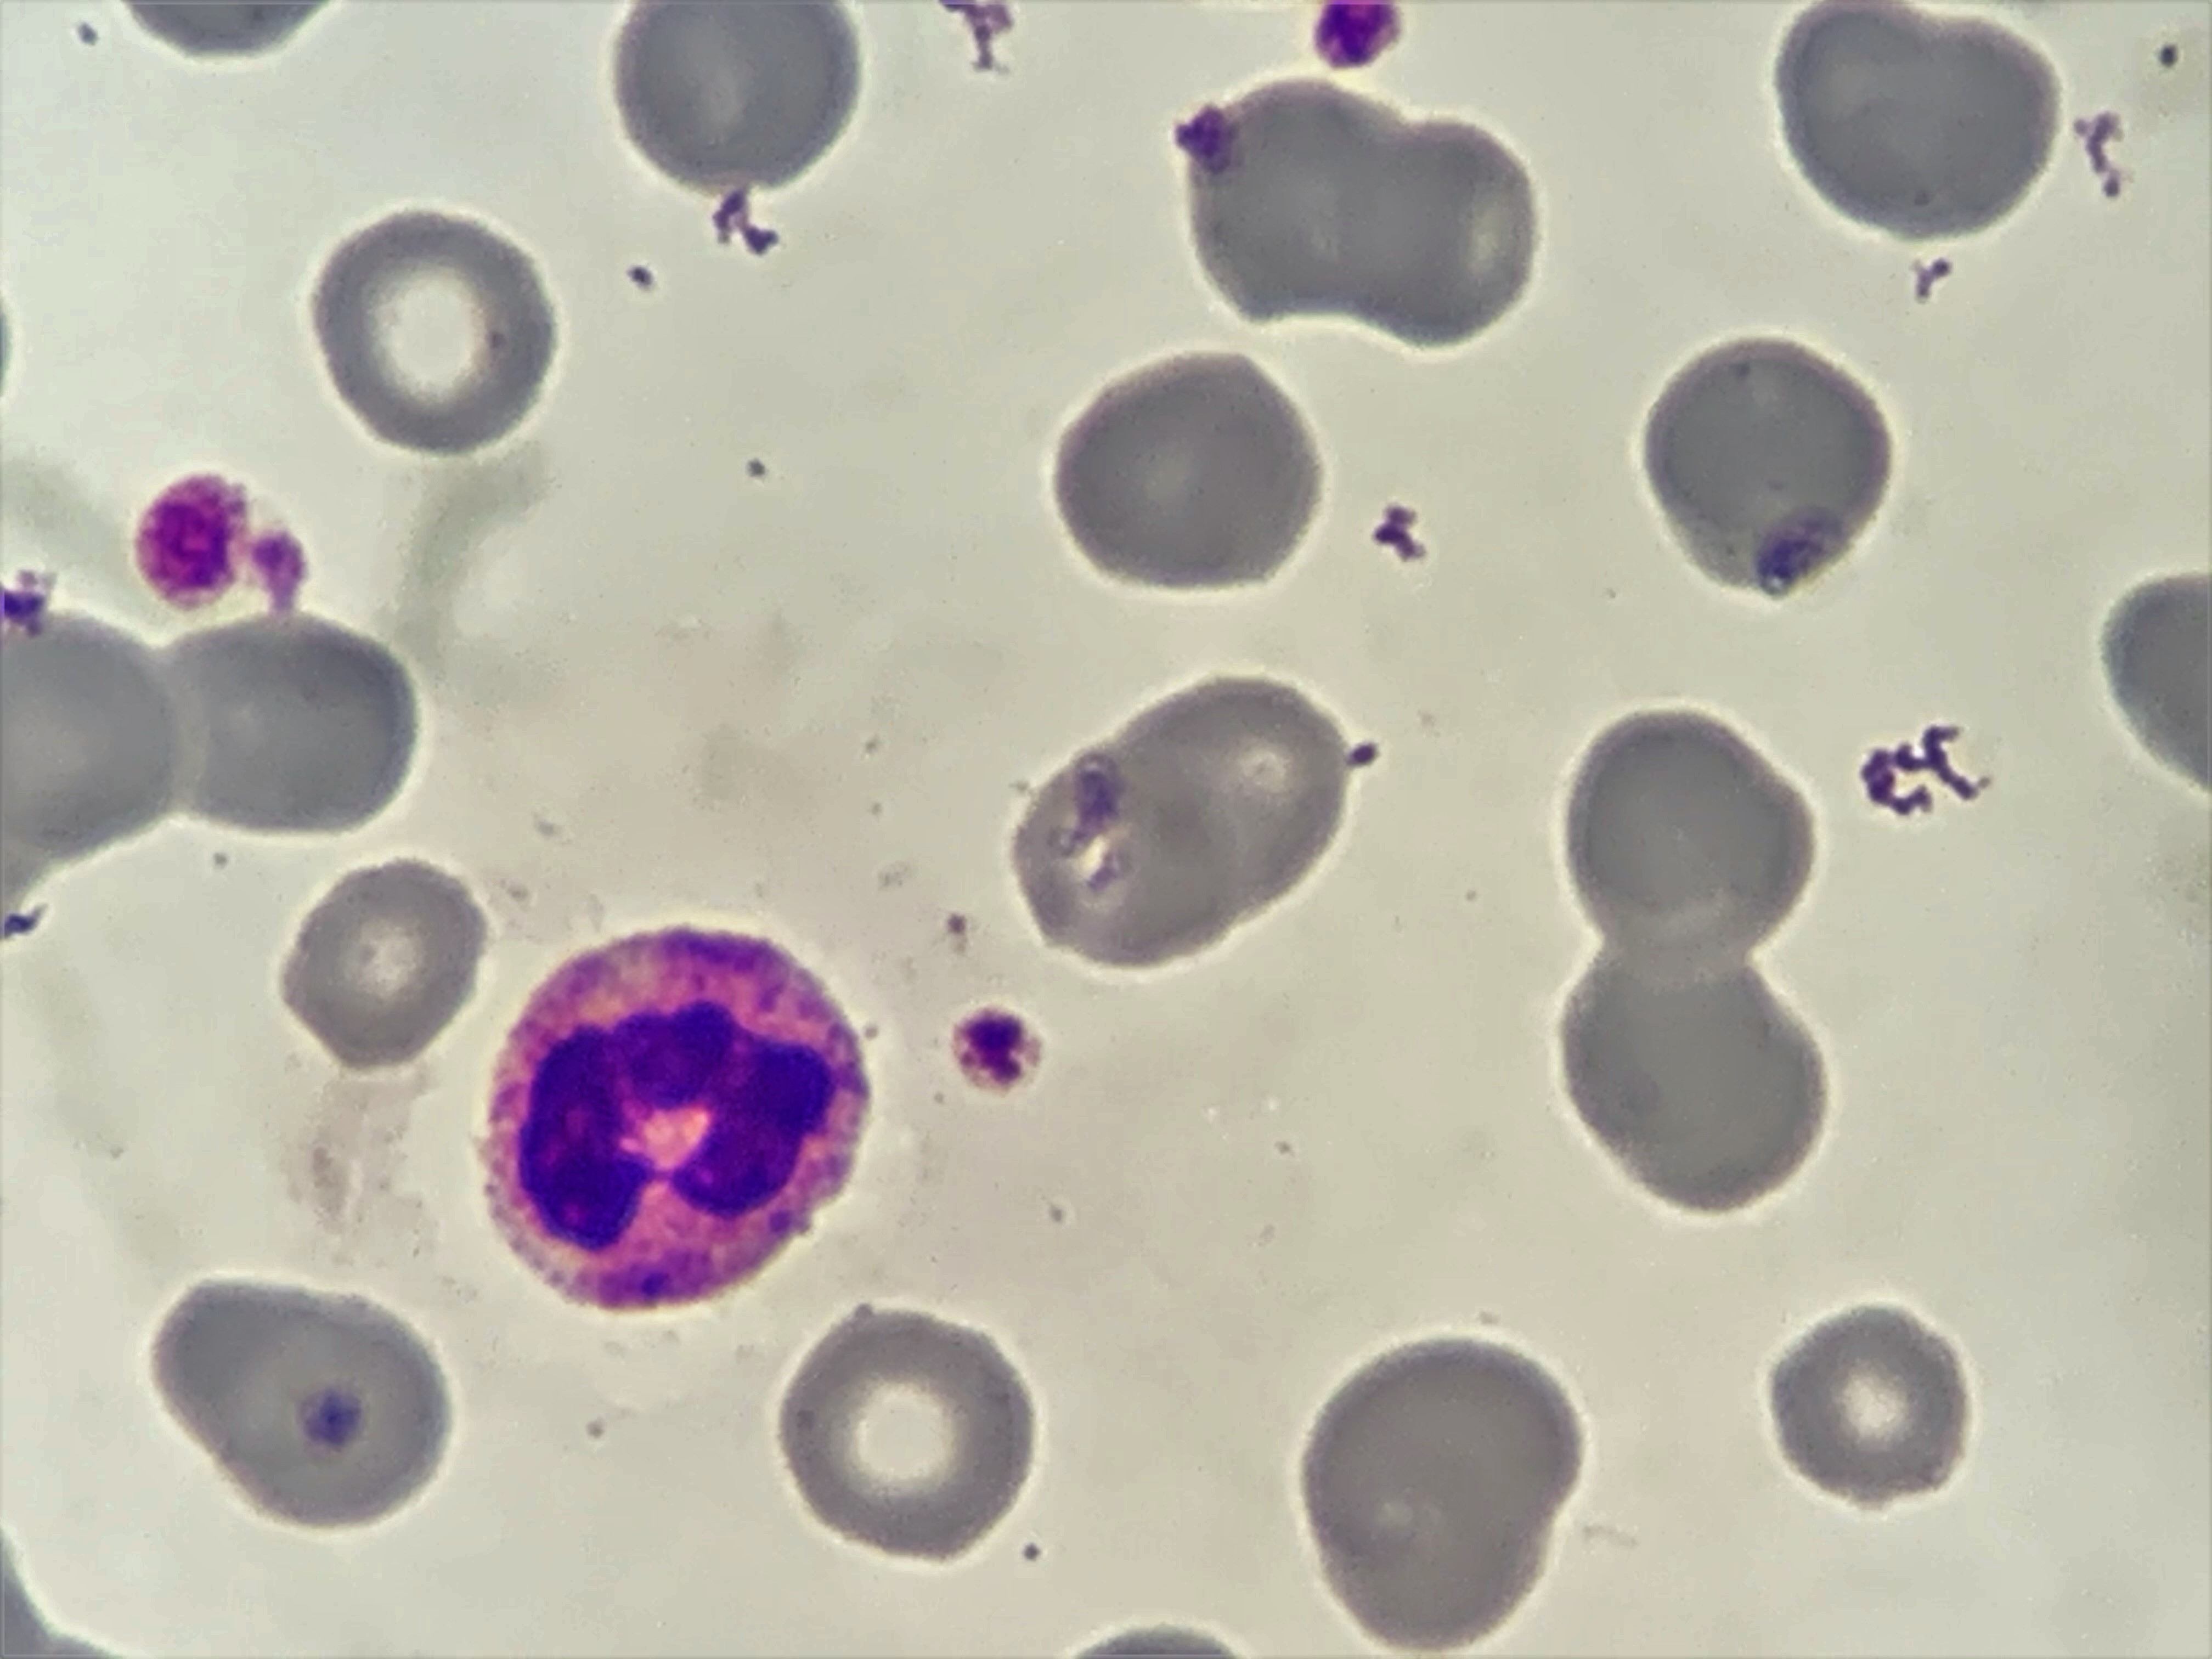
Cell type: NEUTROPHILS